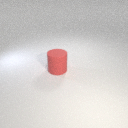
large red rubber cylinder